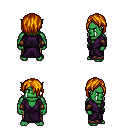
a pixel art fantasy rpg character, male body template, orc, green skin, purple robe, robe skirt, dark blonde bangs hairstyle, cloth bracers, four views (front, back, left, right), 2x2 character sprite sheet, small pixel art, hard edges, no anti-aliasing